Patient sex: F
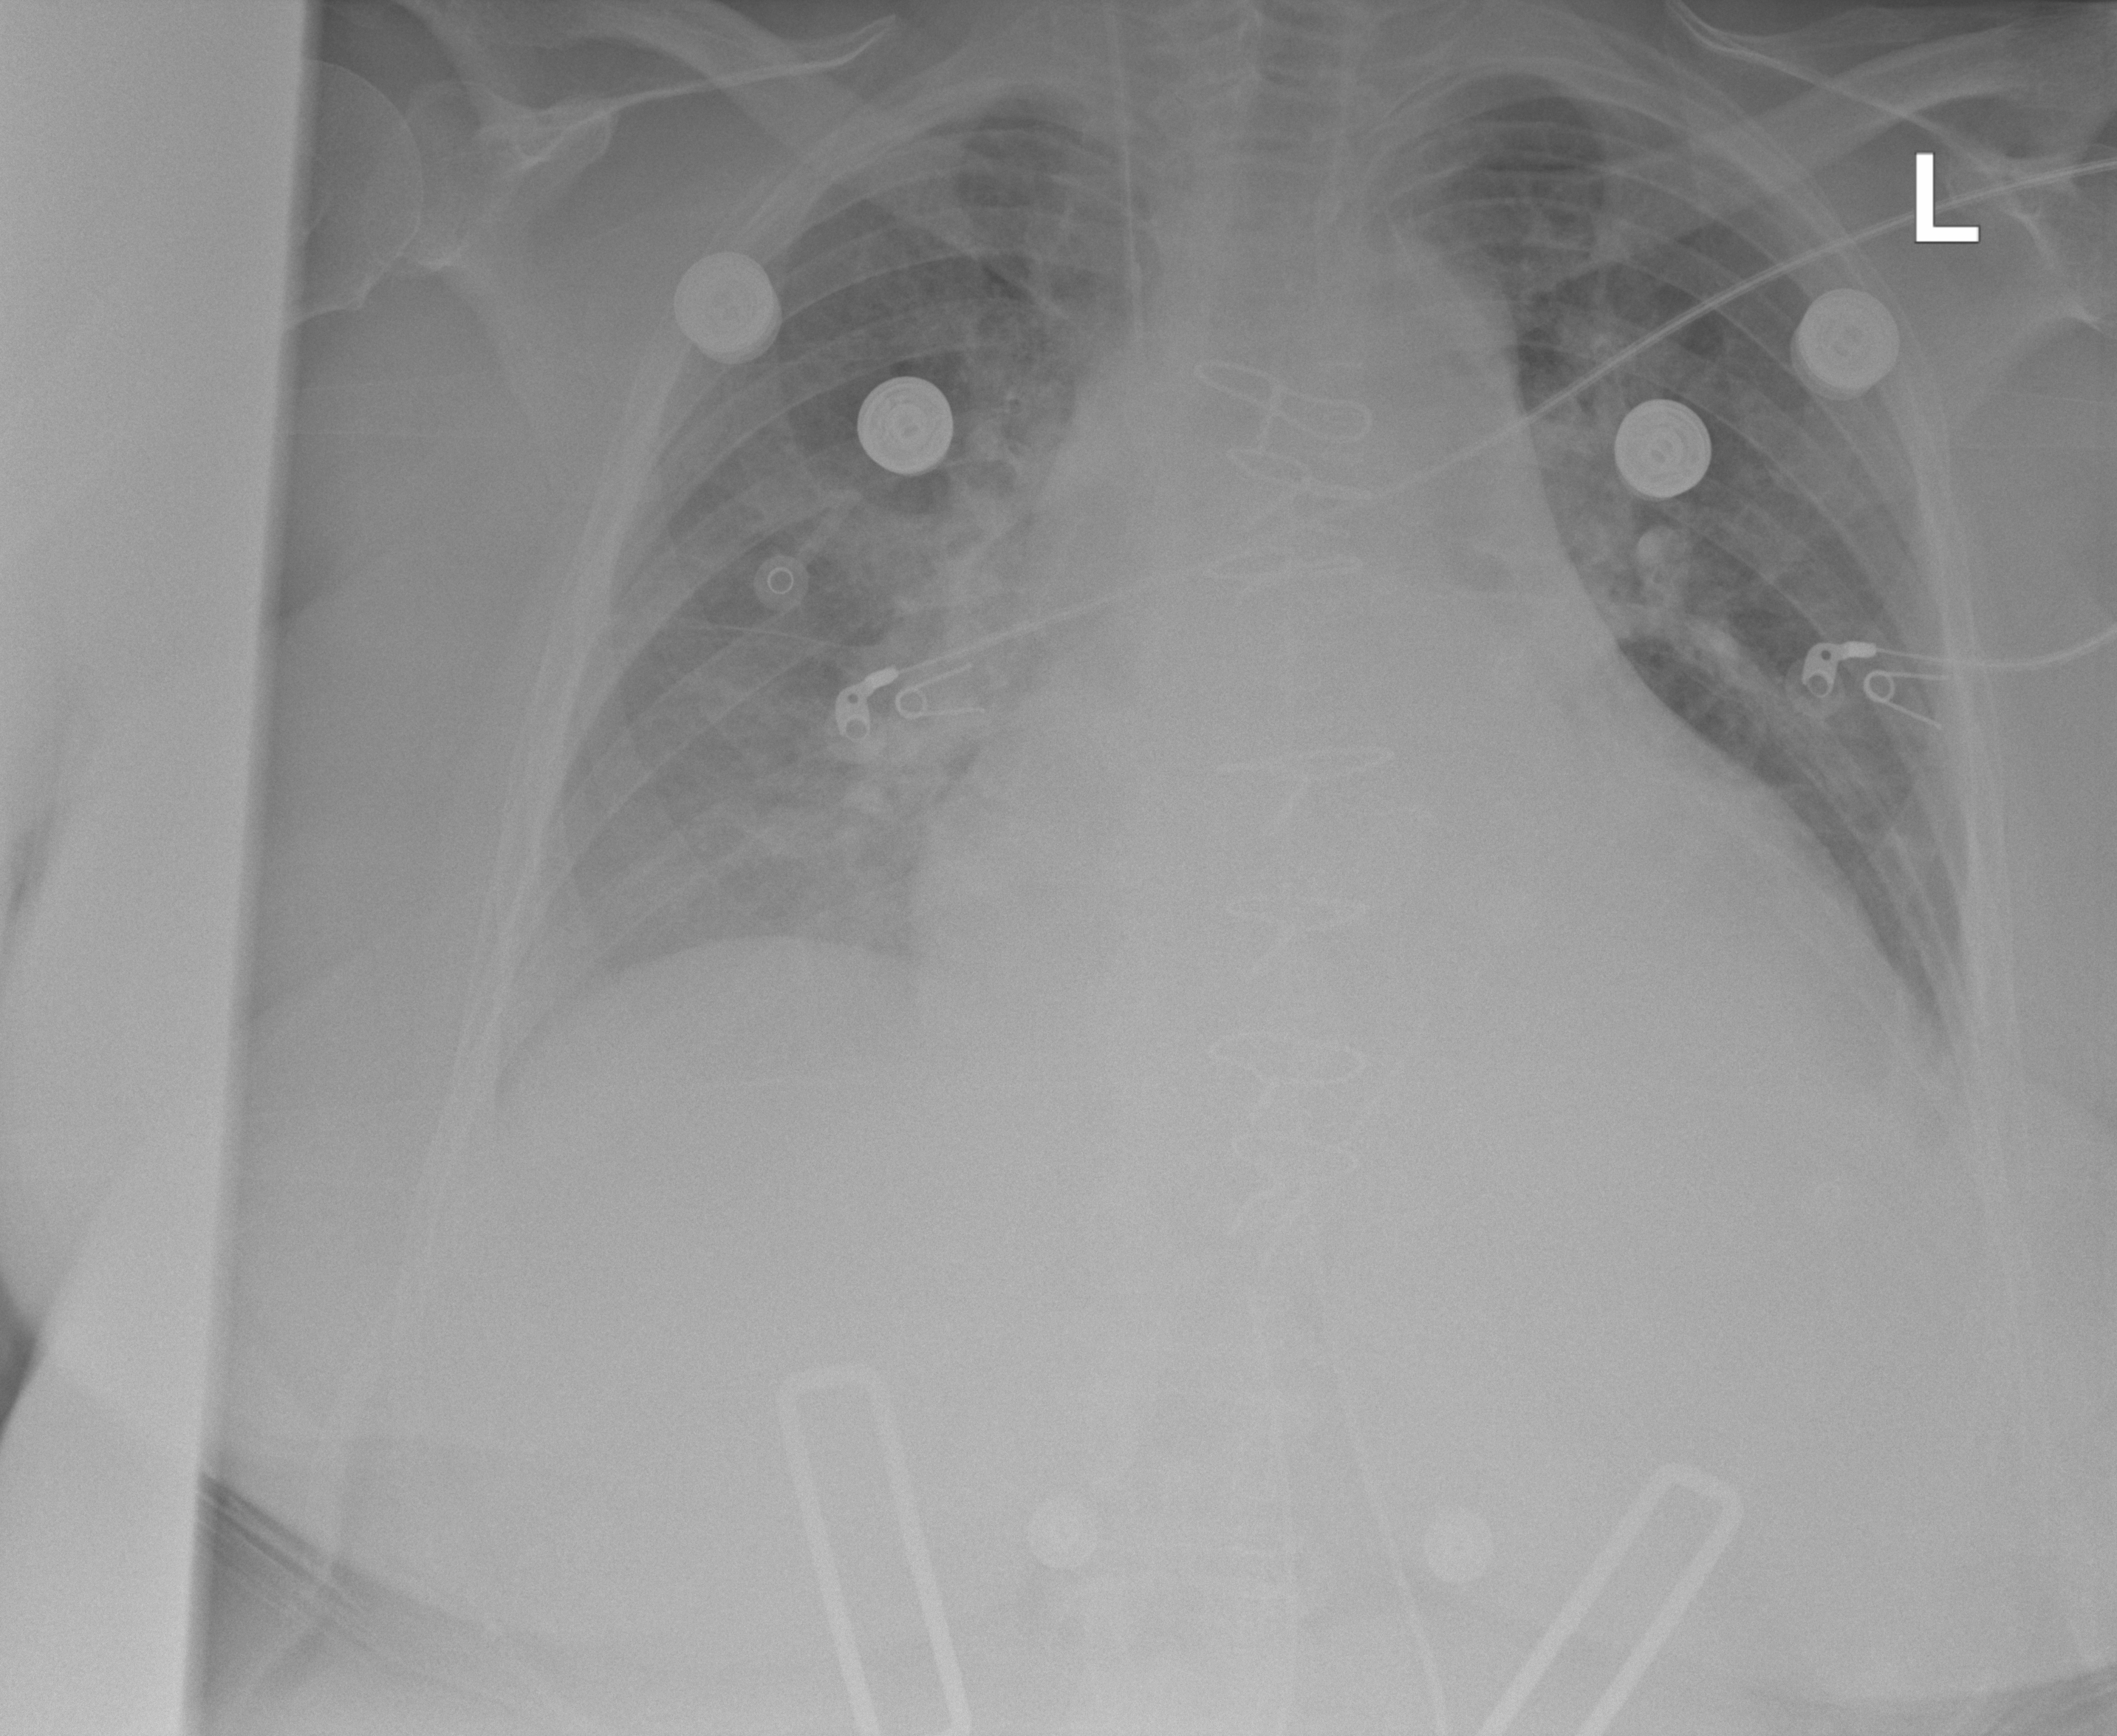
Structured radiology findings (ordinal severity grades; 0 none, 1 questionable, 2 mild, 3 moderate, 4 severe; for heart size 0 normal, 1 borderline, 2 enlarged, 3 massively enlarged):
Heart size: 2
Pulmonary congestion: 3
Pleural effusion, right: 0
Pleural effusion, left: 2
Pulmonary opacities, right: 0
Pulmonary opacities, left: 0
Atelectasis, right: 0
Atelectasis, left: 2